Question: I'm working with PHP and jQuery tabs.

I am having an issue with the tabs. When I select a particular day in the above image it's taking me back to the default tab i.e. Profile. To check the selected date I have to click on bookings again.
I am using following script for tabs
'''
<script>
$(function() {
$( "#tabs" ).tabs();
});
</script>
<br />
'''
and for the first tab i have written "display:block" in style
Initially I want the first tab to be active. When I click on bookings tab I want to complete the actions i.e. selecting of date and other processes in that tab. Is there any chance I can keep the second tab in active state after selecting the date?
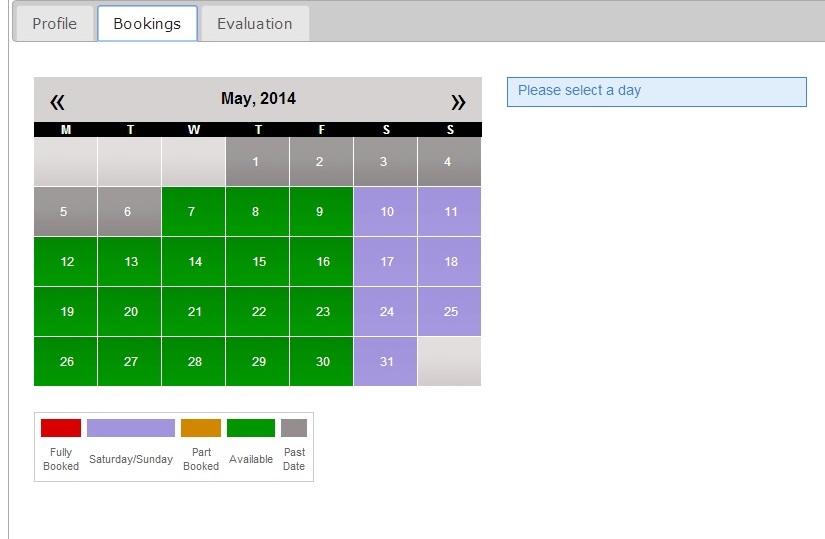
Answer: You need to add the id of the bookings tab div onto the end of the link in the calendar that you are clicking preceded by a hash eg if your bookings tab div's id is 'tab-booking' you need to add '#tab-booking' onto the end of your hrefs.